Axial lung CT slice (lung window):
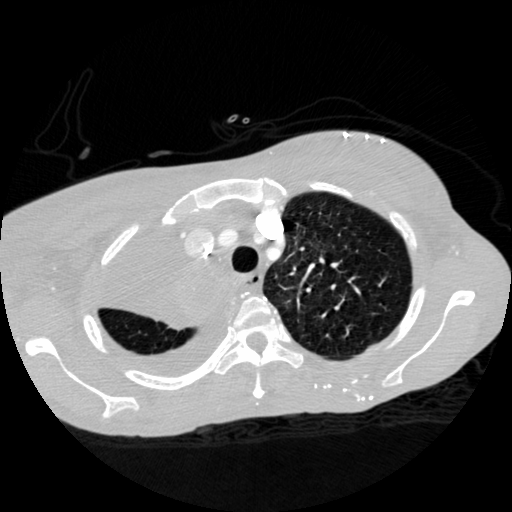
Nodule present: no